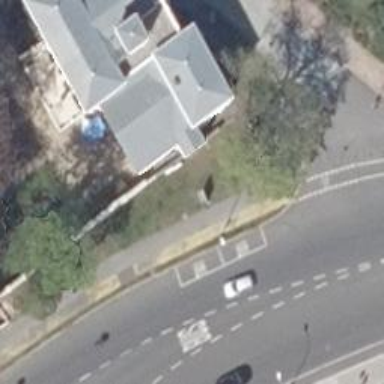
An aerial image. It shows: Building with ridge on the roof.